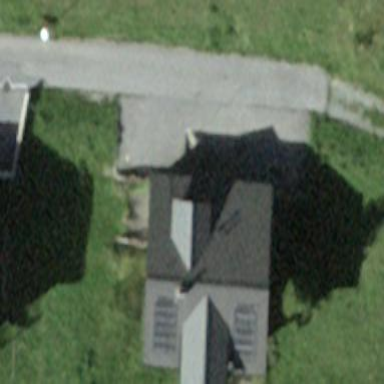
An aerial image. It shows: Building with gabled roof oriented across its structure.